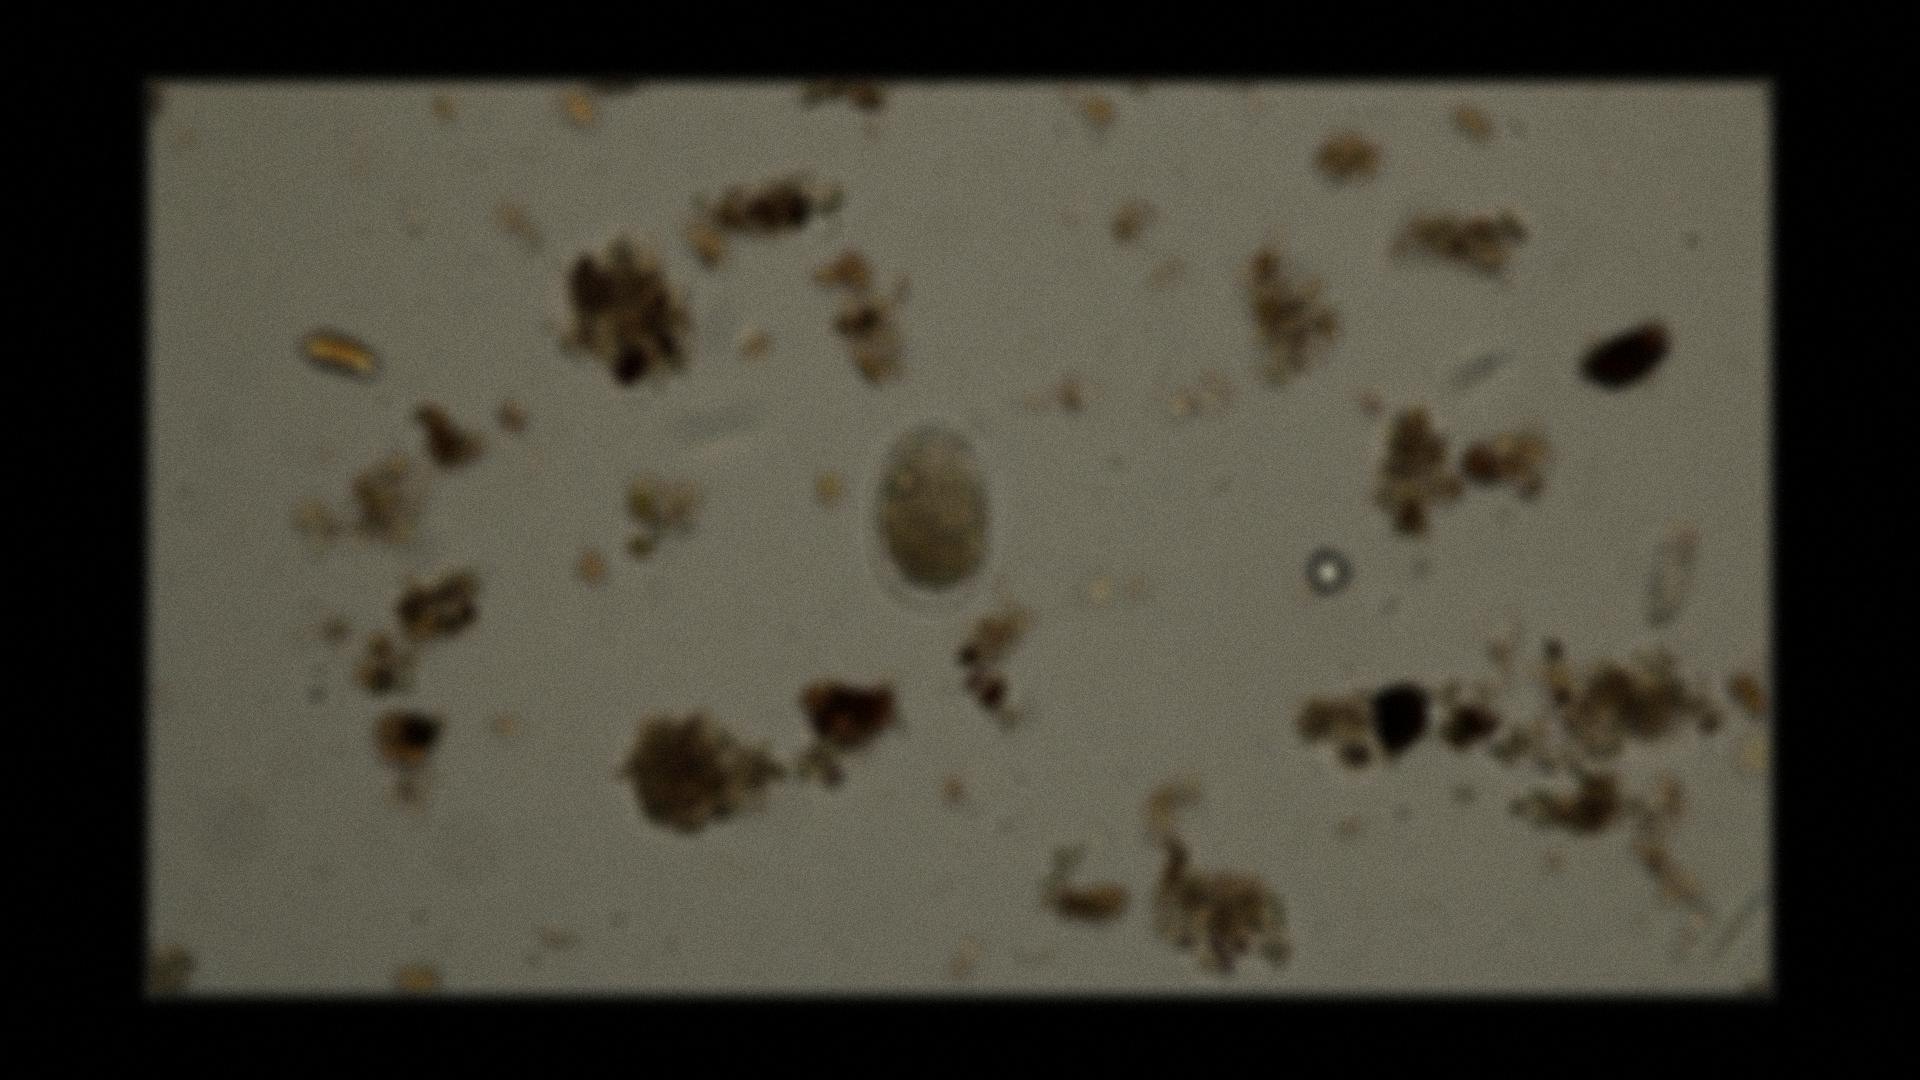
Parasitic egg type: Hookworm egg